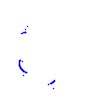
Particle: proton